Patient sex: F
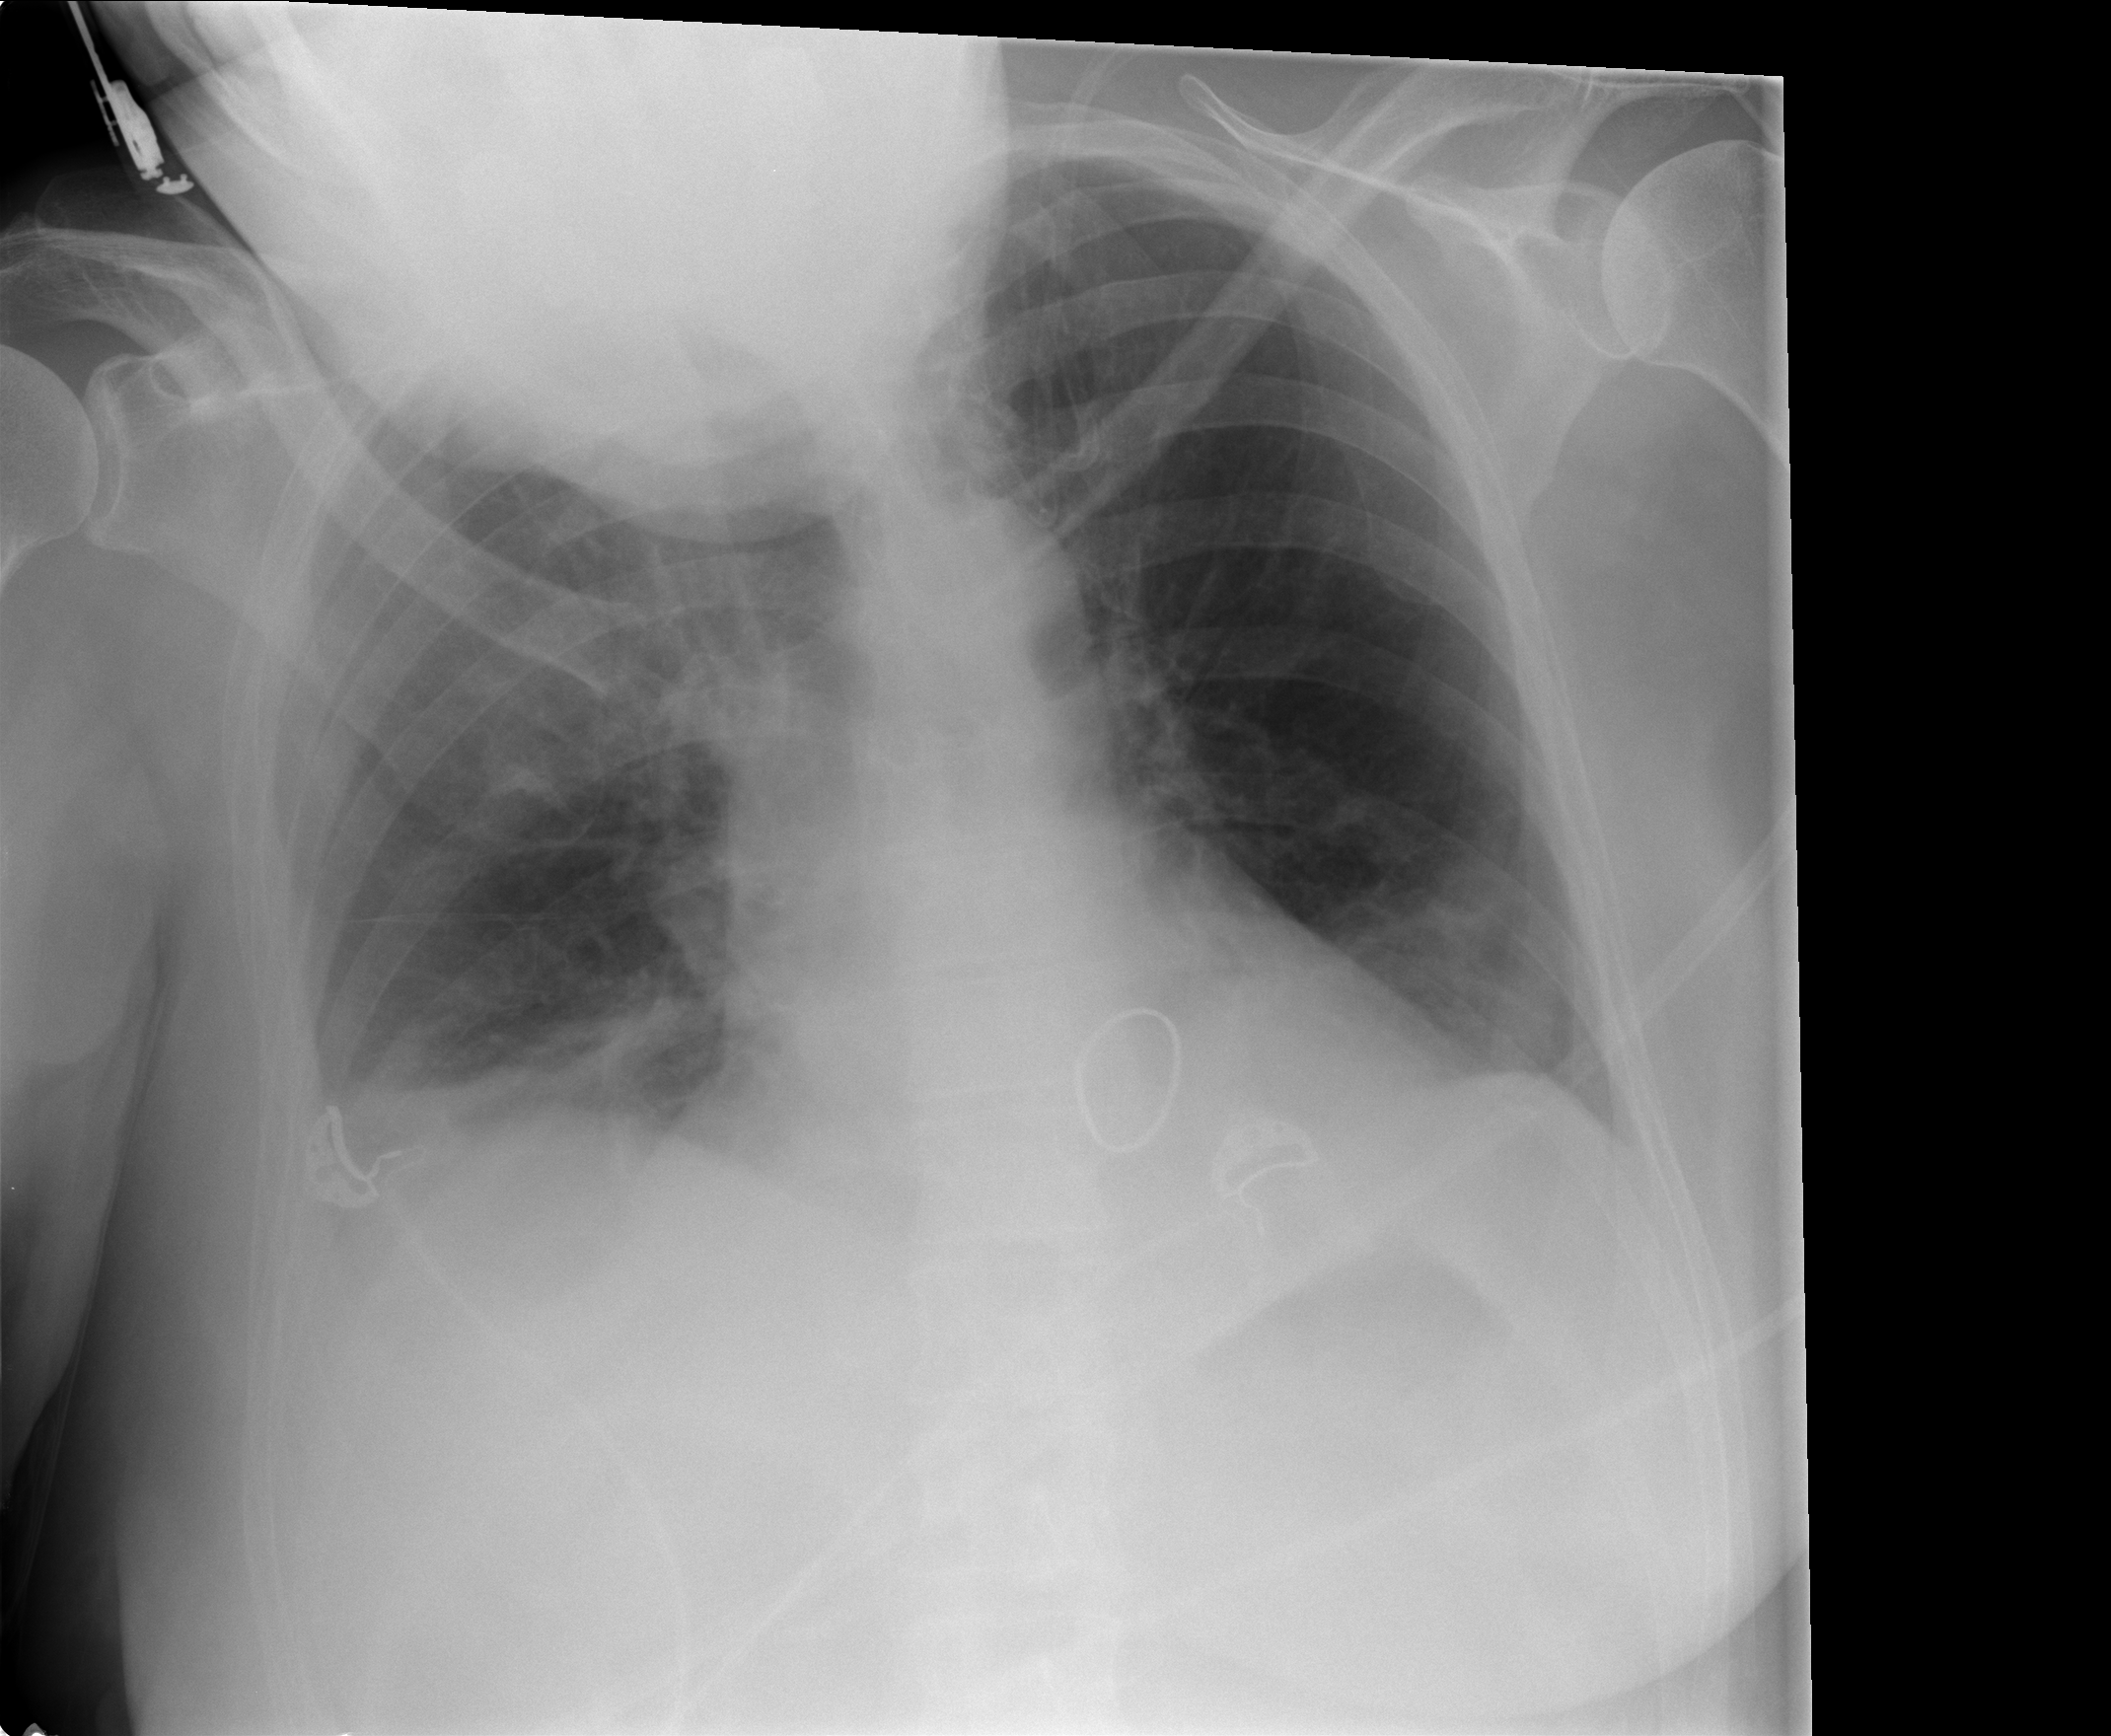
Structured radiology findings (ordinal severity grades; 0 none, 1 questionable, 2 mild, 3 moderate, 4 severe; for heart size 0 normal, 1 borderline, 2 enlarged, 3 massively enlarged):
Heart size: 1
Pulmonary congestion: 1
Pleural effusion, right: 0
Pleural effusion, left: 2
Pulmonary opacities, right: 0
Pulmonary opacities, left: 0
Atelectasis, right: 0
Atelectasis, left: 0